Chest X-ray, PA view. Patient: 69 years old, sex F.
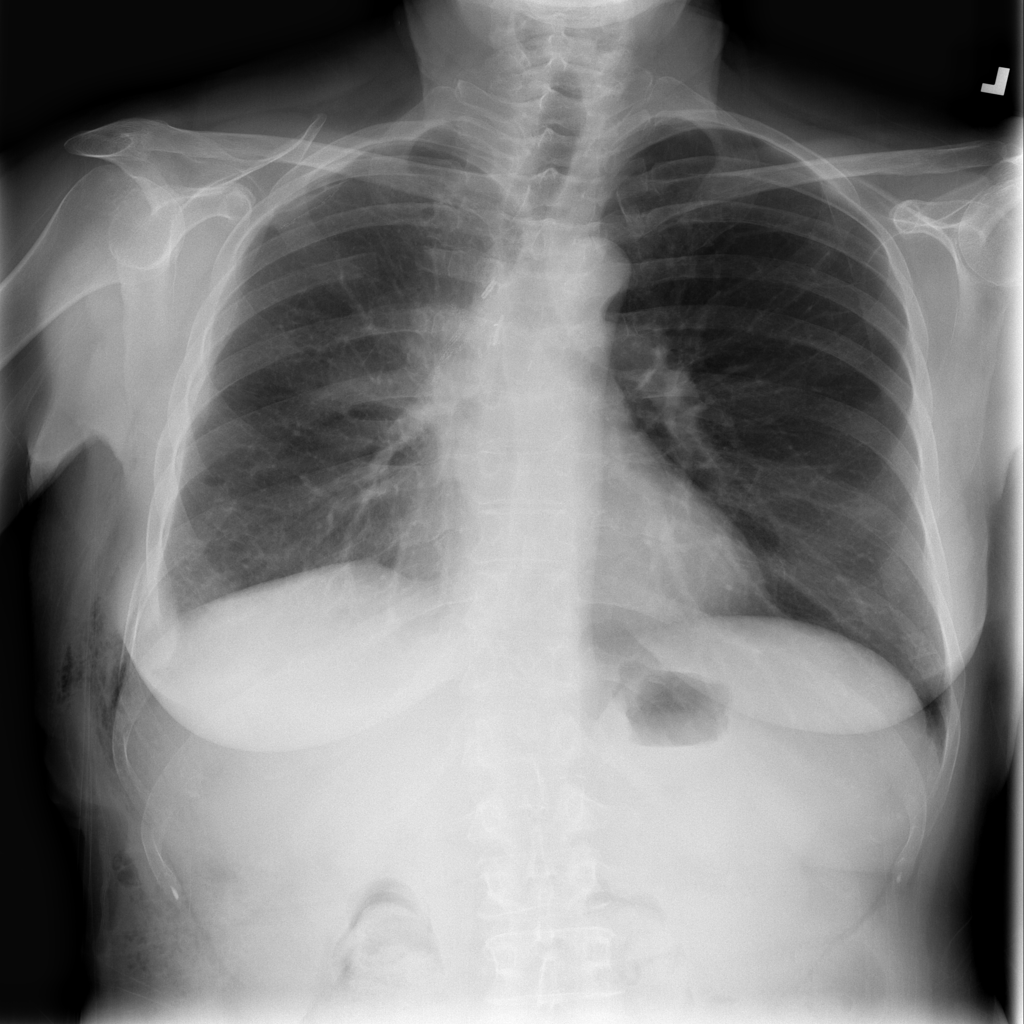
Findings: Emphysema